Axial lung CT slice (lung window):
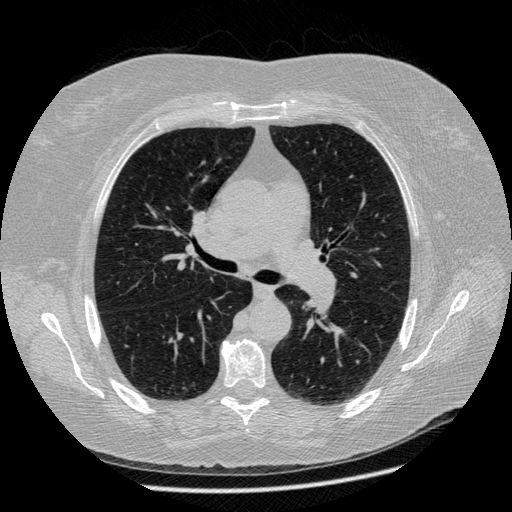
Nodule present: no